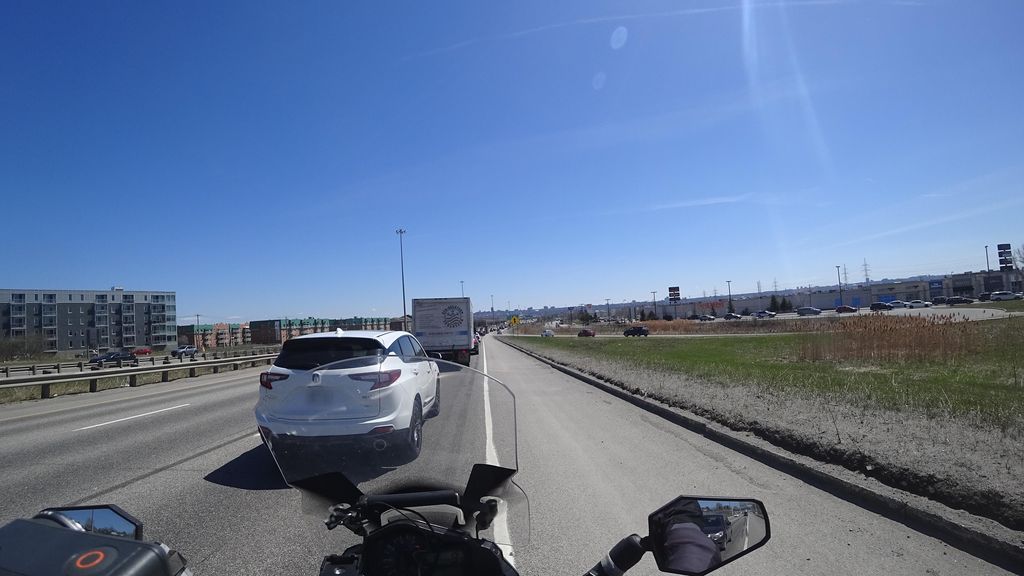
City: quebec_city